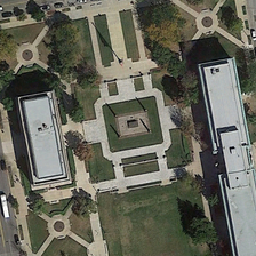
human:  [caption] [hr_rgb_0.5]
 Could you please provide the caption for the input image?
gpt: In the center of the two grey buildings facing is a square belt of plants

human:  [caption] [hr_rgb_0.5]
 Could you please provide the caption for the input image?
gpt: In the center of the square

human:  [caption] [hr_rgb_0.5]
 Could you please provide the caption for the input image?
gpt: In the center of the two gray buildings, facing each other is a square belt of plants

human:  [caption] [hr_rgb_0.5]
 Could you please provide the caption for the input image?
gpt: In the center of the two grey buildings is a square belt of plants facing each other

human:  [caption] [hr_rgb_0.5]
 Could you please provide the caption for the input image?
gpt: In the center of the two grey buildings facing each other is a square belt of plants